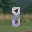
Label: 8